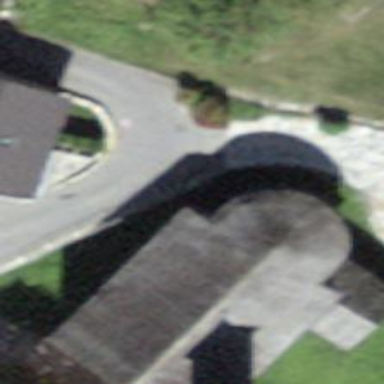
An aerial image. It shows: Beautiful church building.